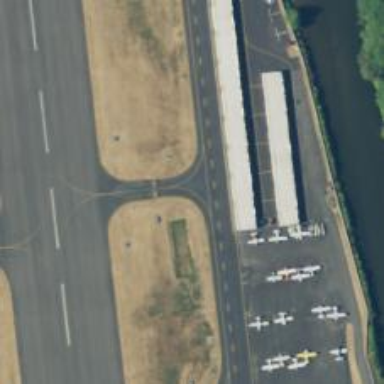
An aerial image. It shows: View of taxiway at the airport.